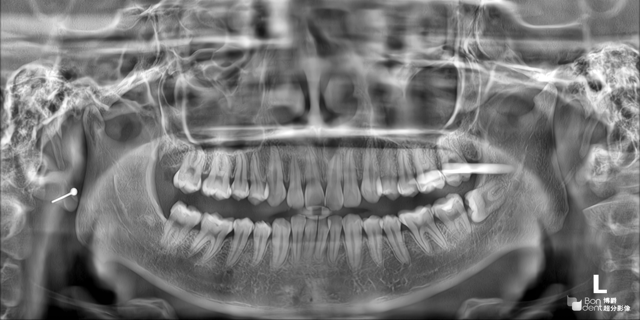
adult